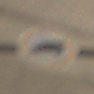
Verkehrszeichen: VerbotFuerKraftfahrzeugeUeberDreiKommaFuenfTonnen
Umgebung: Roofed, Tunnel
Tageszeit: Midday
Wetter: NotSpecified
Licht: Natural
Jahreszeit: NotSpecified
Kontrast: MediumContrast